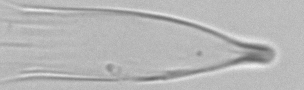
Label: Favella